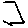
Label: hexagon